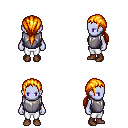
a pixel art fantasy rpg character, female body template, dark elf, purple skin, steel chest armor, white pants, light blonde ponytail hairstyle, brown shoes, four views (front, back, left, right), 2x2 character sprite sheet, small pixel art, hard edges, no anti-aliasing